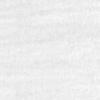
Label: no_change